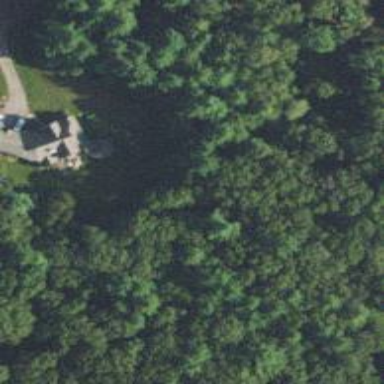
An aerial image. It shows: Needle-leaved woodland.